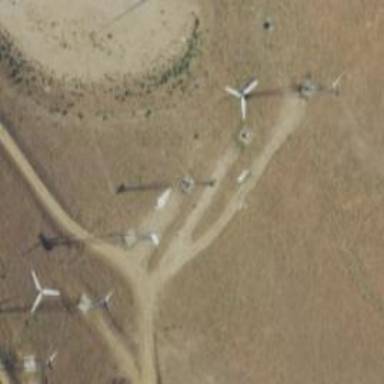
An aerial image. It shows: Wind turbine power generator.